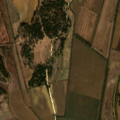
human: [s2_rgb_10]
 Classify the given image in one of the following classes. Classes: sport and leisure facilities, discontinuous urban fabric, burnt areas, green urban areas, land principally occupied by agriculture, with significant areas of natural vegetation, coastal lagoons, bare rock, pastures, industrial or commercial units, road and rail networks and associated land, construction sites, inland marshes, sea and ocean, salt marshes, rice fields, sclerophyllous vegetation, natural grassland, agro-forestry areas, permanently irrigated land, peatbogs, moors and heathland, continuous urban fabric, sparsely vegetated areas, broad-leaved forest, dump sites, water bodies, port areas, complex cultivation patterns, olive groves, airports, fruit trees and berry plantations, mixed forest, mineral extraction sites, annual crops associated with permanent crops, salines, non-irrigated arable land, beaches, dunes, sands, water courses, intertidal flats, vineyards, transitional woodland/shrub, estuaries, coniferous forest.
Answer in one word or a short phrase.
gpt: permanently irrigated land, vineyards, complex cultivation patterns, land principally occupied by agriculture, with significant areas of natural vegetation, agro-forestry areas